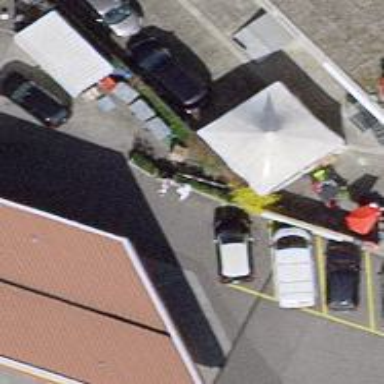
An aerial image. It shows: Restaurant.